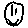
Label: smiley face